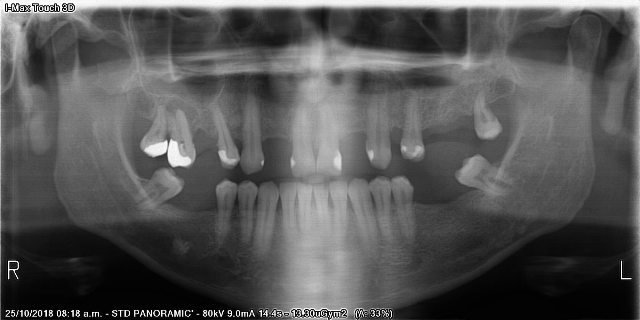
adult